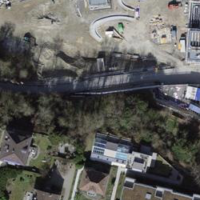
EUNIS habitat code: 53
Species observed at this site:
Allium ursinum
Ficus carica